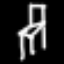
Label: chair